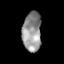
Tissue: skin
Cell type: Epithelial cells
Senescence score: 0.1773
Nuclear area (px): 726
Mean DAPI intensity: 147.306